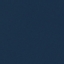
Land use / land cover: SeaLake